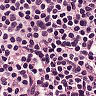
Metastatic tissue present: no